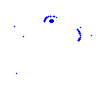
Particle: proton